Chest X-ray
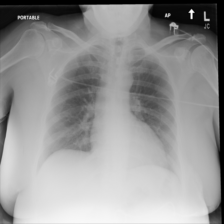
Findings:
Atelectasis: negative
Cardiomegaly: negative
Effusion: negative
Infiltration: negative
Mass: negative
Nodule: negative
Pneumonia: negative
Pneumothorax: negative
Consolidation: negative
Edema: negative
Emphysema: negative
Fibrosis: negative
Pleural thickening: negative
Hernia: negative